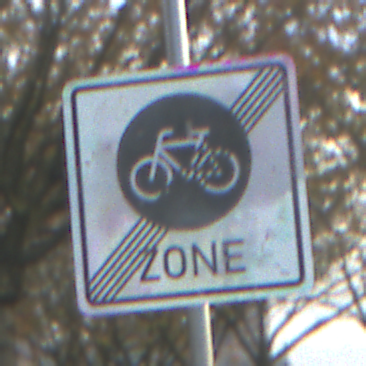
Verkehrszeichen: EndeFahrradzone
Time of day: MorningAfternoon
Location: Outdoor (Suburban)
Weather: PartlyCloudy
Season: NotSpecified
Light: Natural